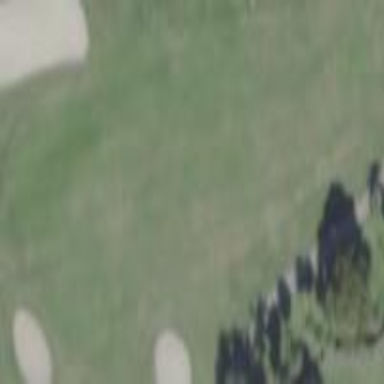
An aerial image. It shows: Grassy area designated as golf fairway.